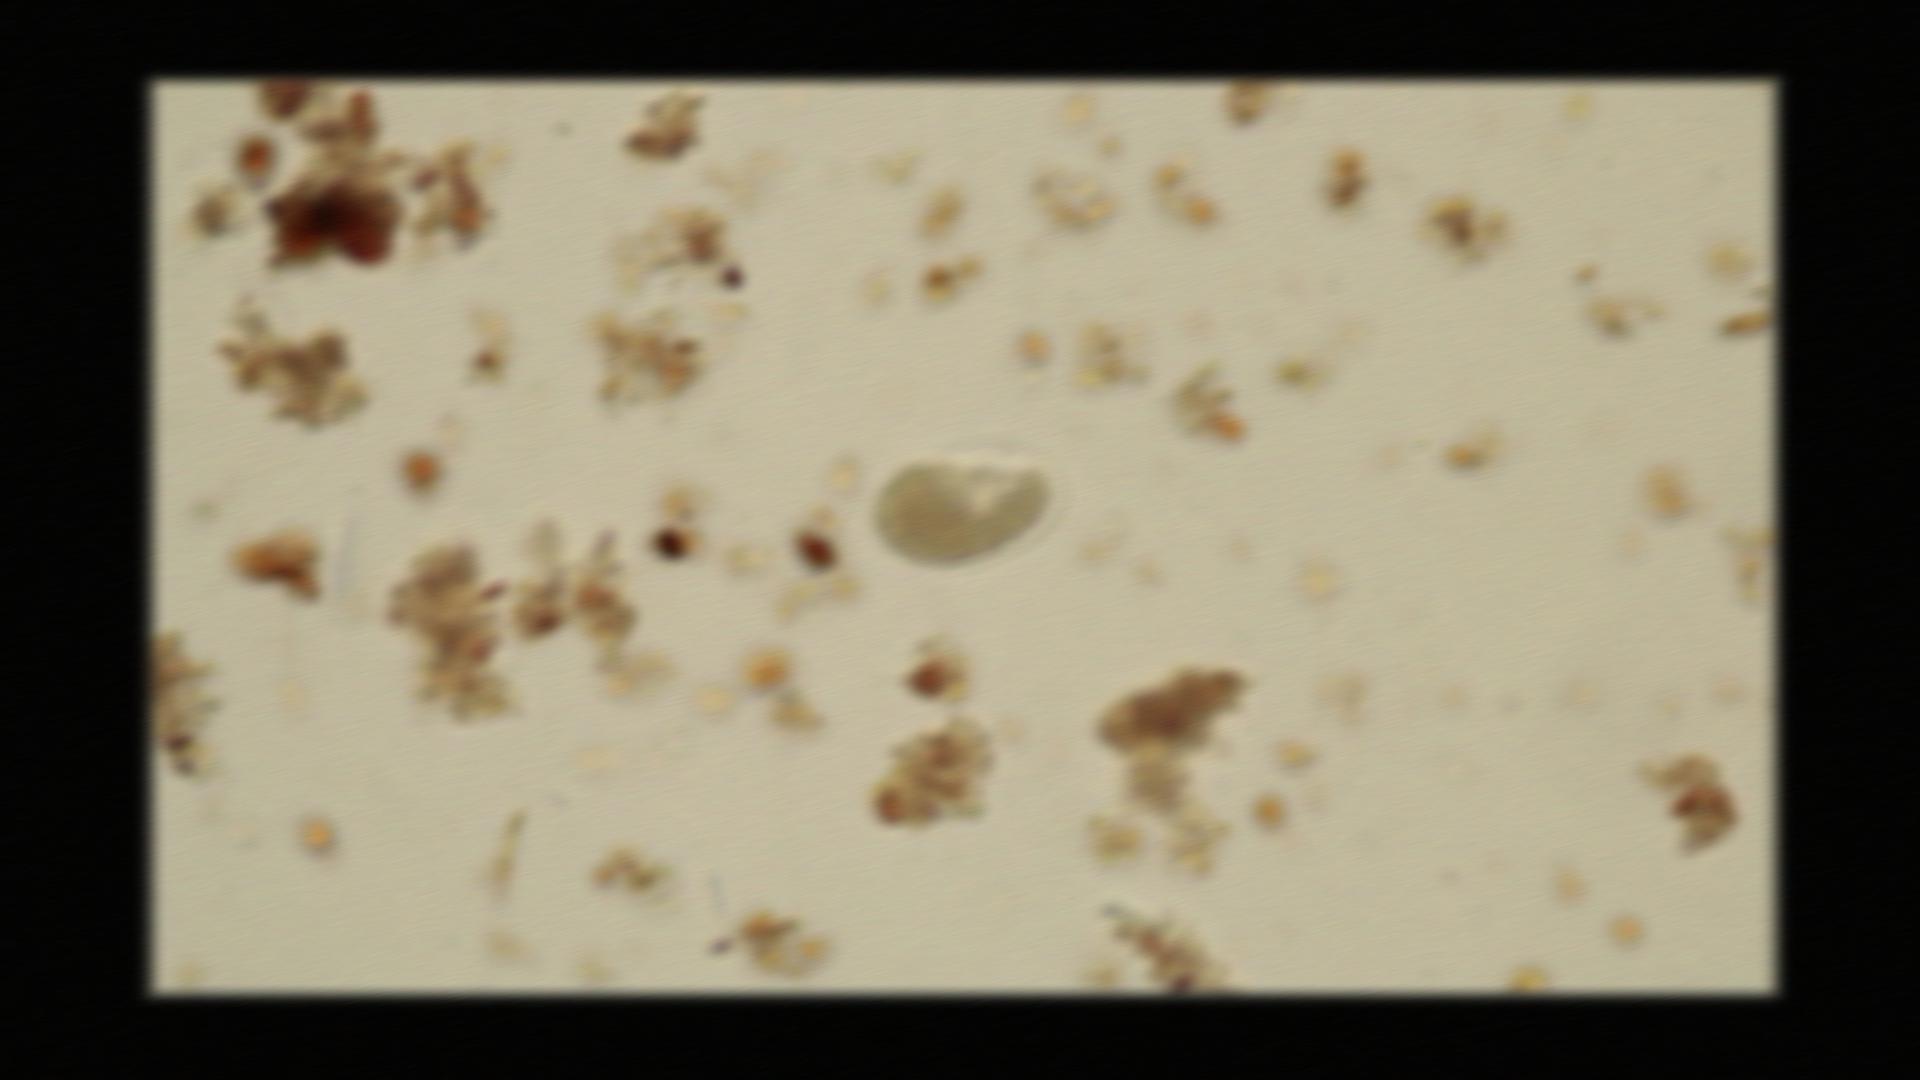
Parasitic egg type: Hookworm egg